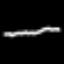
Label: squiggle